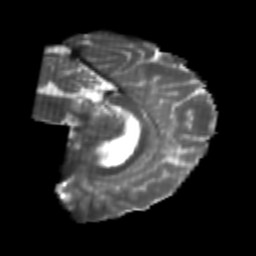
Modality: T2w
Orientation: sagittal
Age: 24
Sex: male
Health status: healthy
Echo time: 0.074 s